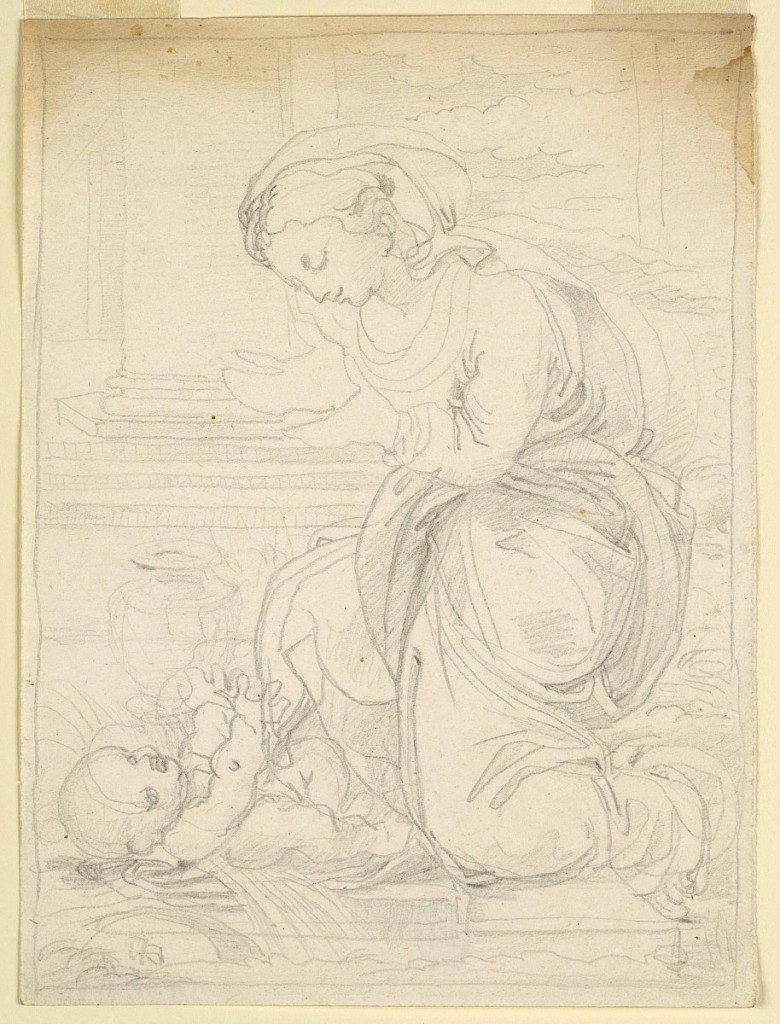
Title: The Virgin and Child
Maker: Fortunato Duranti, Italian, 1787 - 1863
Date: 1820–1850
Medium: Graphite, impressed lines on paper
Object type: Drawing
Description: The Virgin kneels upon her left knee, her hands invitingly outstretched. The Child, recumbent, extends his arms toward her. Behind the Child is an urn. The scenery is that of ruined classical structure. Framing line.